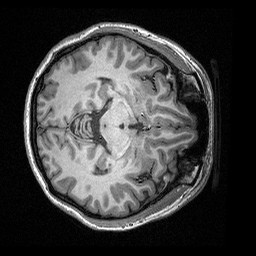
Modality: T1w
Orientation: axial
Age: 23
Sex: female
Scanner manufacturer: siemens
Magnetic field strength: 3 T
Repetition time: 2.53 s
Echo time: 0.00309 s